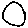
Label: circle